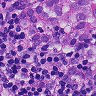
Metastatic tissue present: yes